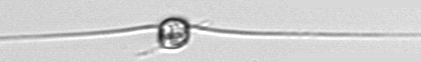
Label: Chaetoceros_danicus